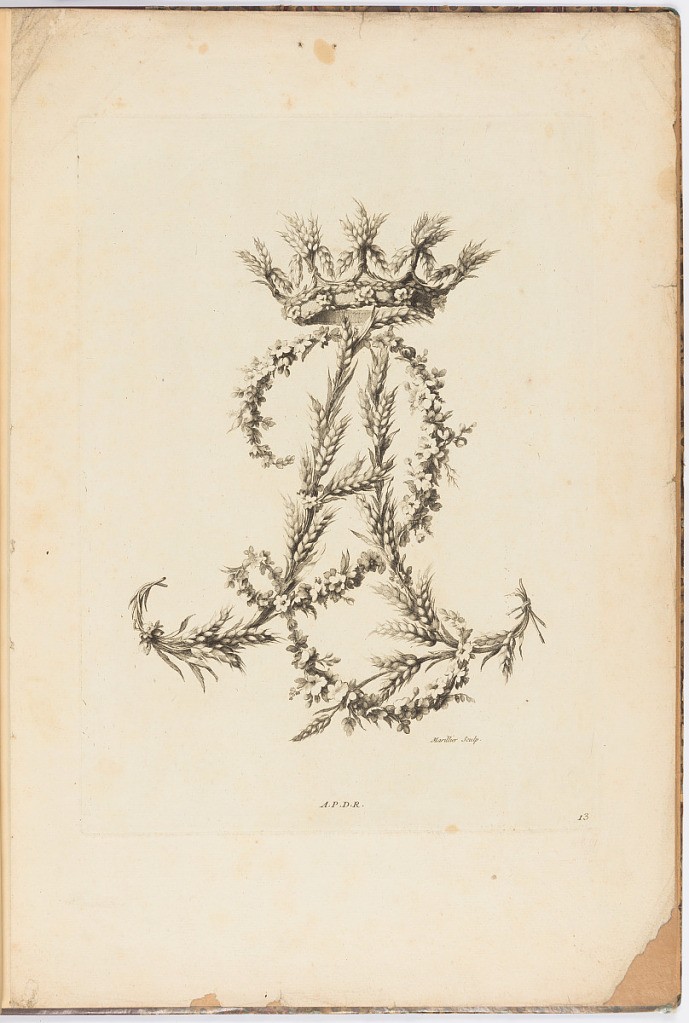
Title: Design for a Cipher (Interlaced Letters)
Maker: Charles-Germain de Saint-Aubin, French, 1721–1786
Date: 1766
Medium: Etching on paper
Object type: Print
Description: Design for the crowned letter A and possibly another letter, interlaced and comprised of flowers, leaves, and wheat. The plate is signed and numbered.